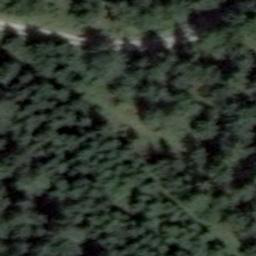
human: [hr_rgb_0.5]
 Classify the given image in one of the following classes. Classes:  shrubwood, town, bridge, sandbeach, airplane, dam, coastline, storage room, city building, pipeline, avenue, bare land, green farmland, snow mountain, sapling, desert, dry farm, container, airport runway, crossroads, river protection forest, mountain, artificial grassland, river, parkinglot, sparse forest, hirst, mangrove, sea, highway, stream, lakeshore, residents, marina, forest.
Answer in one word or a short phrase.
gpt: forest